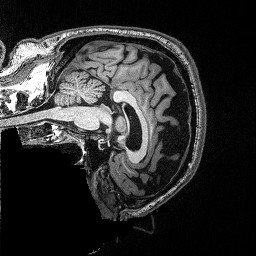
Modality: T1w
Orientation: sagittal
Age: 44
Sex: male
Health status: ill
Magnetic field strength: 3 T
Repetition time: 2.53 s
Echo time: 0.00331 s